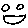
Label: smiley face